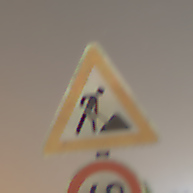
Verkehrszeichen: Arbeitsstelle
Zusatzzeichen unten: Geschwindigkeit40
Umgebung: Outdoor, Suburban
Tageszeit: Night
Wetter: Clear
Licht: Artificial
Jahreszeit: NotSpecified
Kontrast: MediumContrast